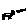
Label: cat